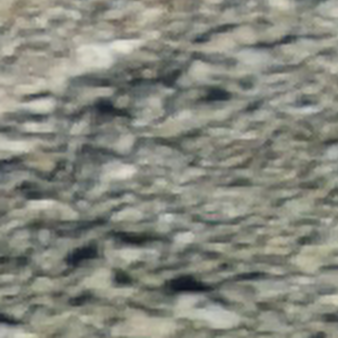
Label: other